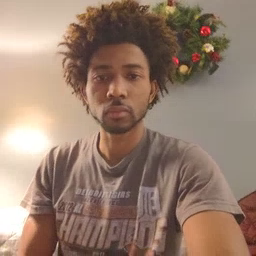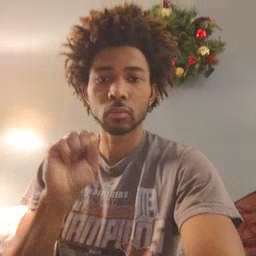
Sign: can